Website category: movie
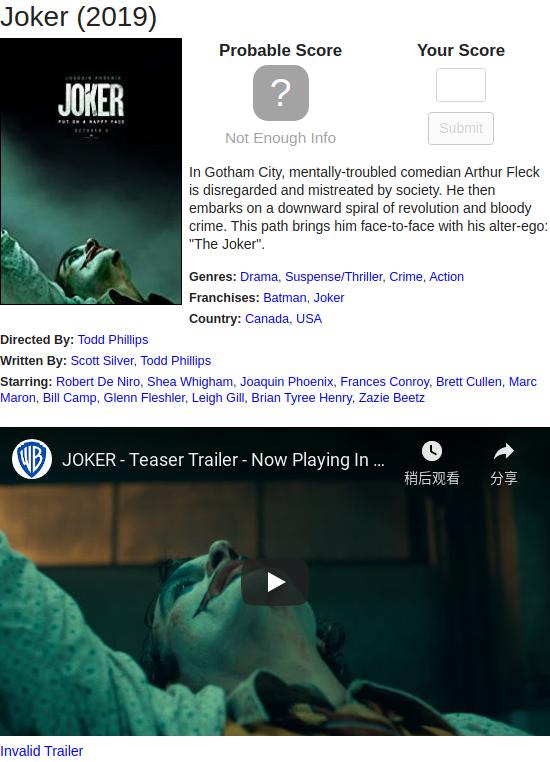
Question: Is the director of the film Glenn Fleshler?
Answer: no

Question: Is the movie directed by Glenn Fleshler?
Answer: no

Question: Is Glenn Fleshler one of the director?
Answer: no

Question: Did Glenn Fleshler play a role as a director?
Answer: no

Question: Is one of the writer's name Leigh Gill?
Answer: no

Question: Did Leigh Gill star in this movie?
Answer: yes

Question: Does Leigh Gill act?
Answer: yes

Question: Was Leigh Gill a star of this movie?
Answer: yes

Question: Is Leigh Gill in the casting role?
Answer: yes

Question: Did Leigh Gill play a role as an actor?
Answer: yes

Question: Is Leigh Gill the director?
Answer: no

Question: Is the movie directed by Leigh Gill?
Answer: no

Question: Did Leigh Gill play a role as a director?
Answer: no

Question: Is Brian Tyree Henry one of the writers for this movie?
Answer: no

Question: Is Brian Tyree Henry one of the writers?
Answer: no

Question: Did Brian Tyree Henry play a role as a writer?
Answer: no

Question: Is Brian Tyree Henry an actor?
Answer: yes

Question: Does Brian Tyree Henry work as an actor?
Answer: yes

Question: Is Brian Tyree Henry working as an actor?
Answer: yes

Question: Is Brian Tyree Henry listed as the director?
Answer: no

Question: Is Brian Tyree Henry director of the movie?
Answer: no

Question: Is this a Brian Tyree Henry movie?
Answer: no

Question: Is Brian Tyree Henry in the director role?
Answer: no

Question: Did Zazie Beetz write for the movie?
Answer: no

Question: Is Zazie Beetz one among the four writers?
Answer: no

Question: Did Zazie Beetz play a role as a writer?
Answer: no

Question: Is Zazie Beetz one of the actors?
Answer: yes

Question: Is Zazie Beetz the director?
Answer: no

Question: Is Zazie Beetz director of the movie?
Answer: no

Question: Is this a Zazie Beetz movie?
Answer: no

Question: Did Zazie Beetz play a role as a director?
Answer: no